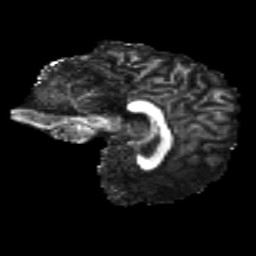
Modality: FA
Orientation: sagittal
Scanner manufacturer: siemens
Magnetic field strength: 3 T
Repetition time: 4.16 s
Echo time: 0.0806 s